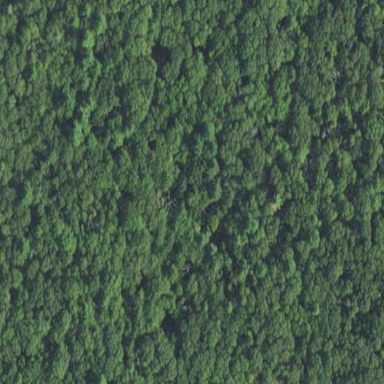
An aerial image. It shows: Variety of mixed leaves.